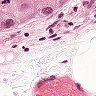
Metastatic tissue present: yes